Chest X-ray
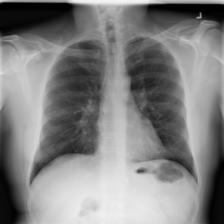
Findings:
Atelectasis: negative
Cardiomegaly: negative
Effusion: negative
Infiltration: positive
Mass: negative
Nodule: negative
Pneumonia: negative
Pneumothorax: negative
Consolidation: negative
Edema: negative
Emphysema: negative
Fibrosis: negative
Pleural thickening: negative
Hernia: negative